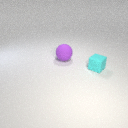
small cyan rubber cube in front of large purple rubber sphere